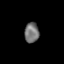
Tissue: prostate
Cell type: T cells
Senescence score: 0.3601
Nuclear area (px): 288
Mean DAPI intensity: 114.1875